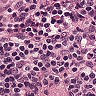
Metastatic tissue present: no